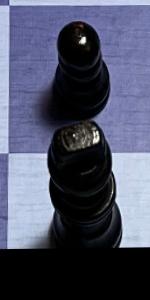
Label: King_Black